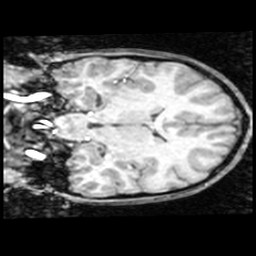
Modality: T1w
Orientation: coronal
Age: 13
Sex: male
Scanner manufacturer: ge
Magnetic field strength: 1.5 T
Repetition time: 0.03333 s
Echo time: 0.008 s